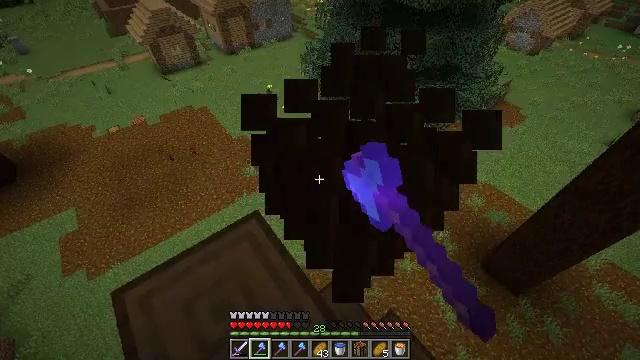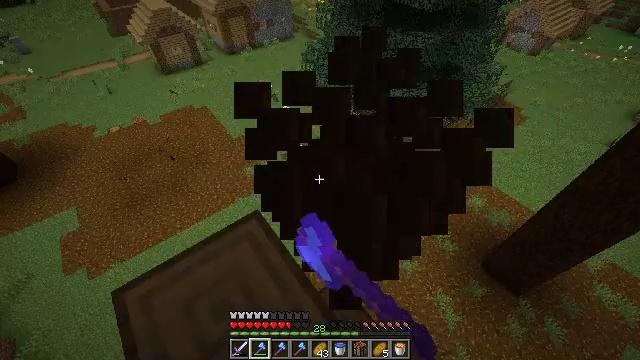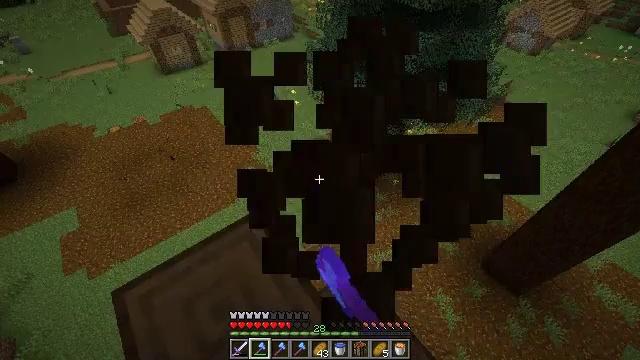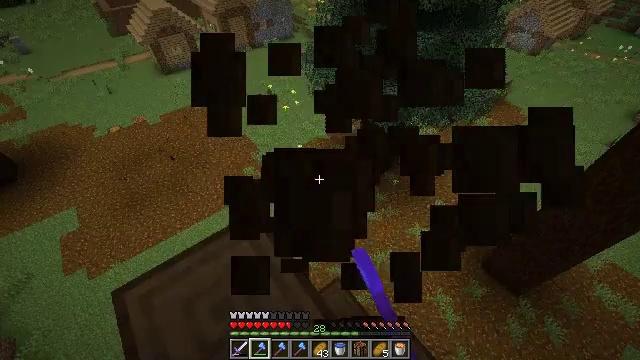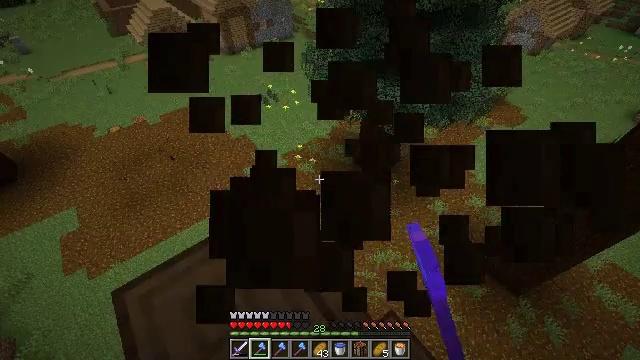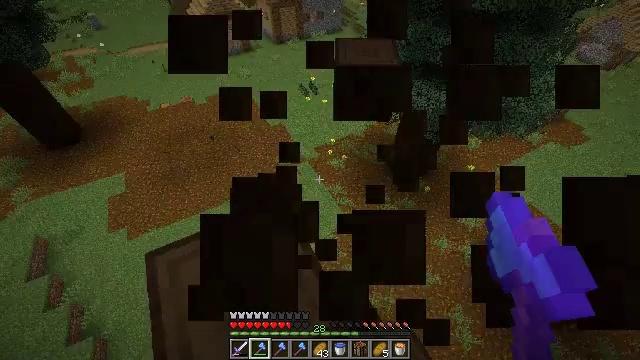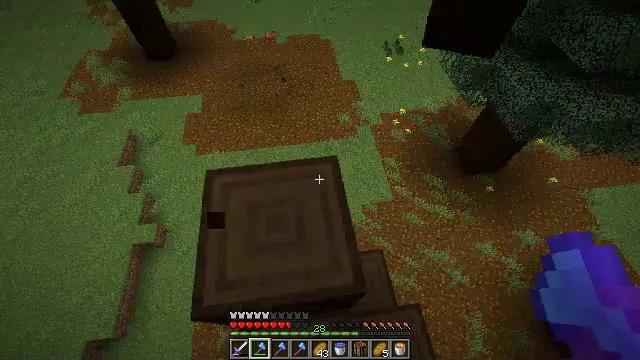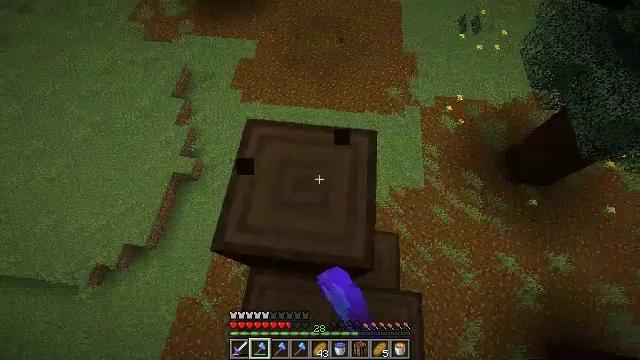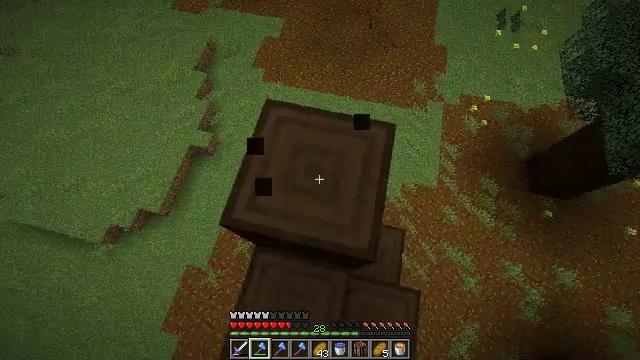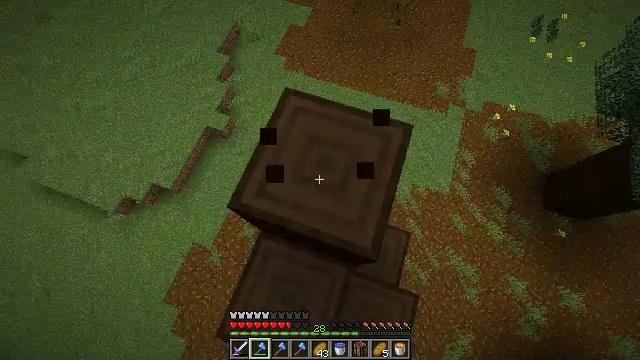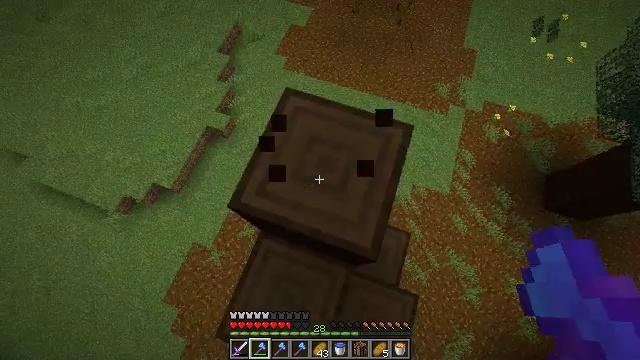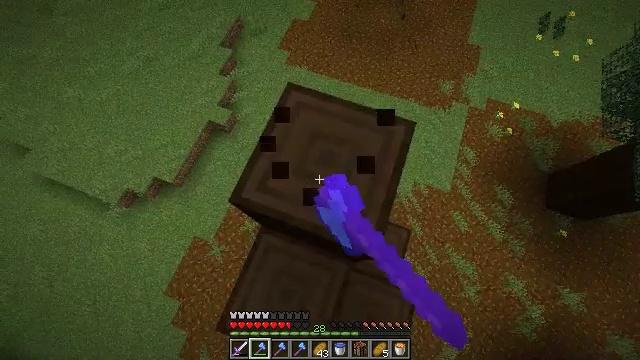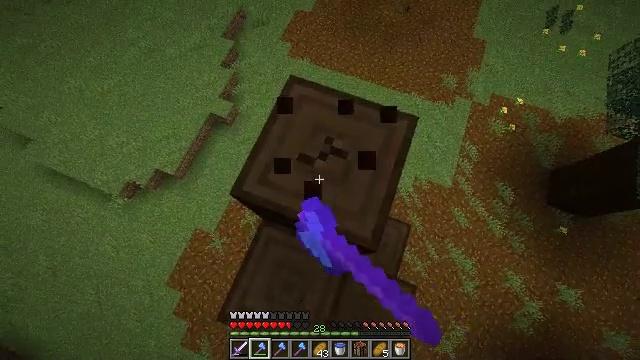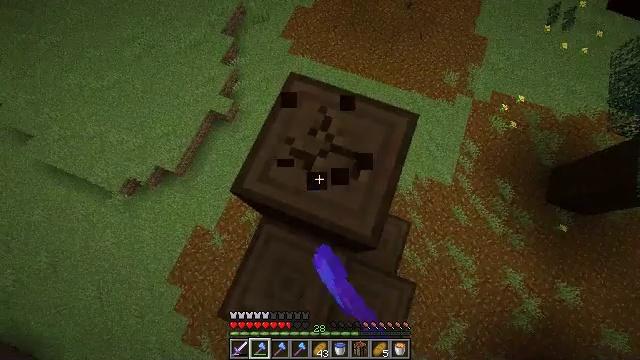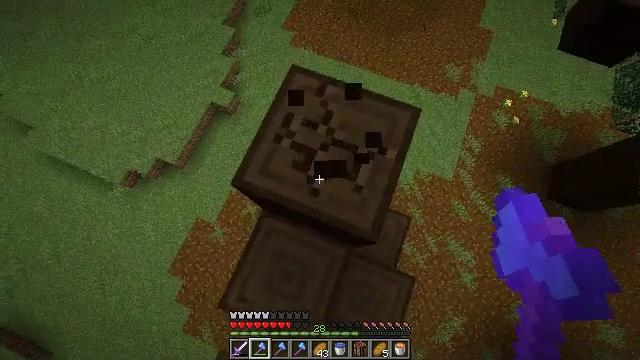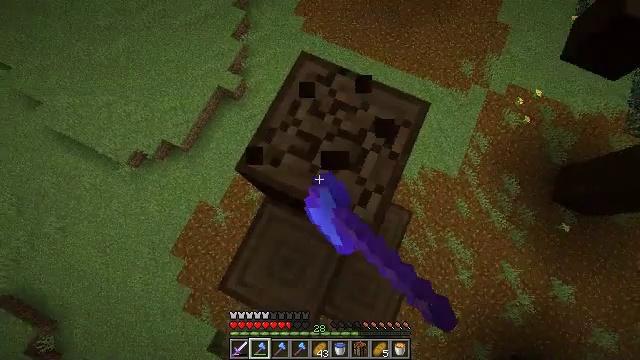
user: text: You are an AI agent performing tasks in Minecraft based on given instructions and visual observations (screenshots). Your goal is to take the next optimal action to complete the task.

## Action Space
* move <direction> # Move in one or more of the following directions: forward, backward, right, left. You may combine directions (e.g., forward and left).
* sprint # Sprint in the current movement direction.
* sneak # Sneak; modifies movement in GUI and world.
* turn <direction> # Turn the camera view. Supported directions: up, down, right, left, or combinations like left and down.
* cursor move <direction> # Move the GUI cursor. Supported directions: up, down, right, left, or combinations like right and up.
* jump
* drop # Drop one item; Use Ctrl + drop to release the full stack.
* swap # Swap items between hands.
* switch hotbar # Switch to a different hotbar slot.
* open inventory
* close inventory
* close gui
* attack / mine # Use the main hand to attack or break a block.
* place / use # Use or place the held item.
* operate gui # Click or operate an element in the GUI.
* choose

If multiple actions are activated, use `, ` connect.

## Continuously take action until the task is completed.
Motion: motion action
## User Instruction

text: Collect spruce log for building materials.
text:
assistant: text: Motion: attack / mine
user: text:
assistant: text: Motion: attack / mine
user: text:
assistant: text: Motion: attack / mine
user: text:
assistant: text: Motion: attack / mine
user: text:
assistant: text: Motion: turn left and down, attack / mine
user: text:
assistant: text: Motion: turn left and down, attack / mine
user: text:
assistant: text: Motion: turn left and down, attack / mine
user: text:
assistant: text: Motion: turn left and down, attack / mine
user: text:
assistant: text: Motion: turn left and down, attack / mine
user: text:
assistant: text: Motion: attack / mine
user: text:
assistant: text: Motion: attack / mine
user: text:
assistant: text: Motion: turn down, attack / mine
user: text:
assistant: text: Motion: attack / mine
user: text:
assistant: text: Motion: turn down, attack / mine
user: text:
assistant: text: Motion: turn left and down, attack / mine
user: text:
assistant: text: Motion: turn left and down, attack / mine
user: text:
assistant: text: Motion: turn left and down, attack / mine
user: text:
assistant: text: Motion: attack / mine
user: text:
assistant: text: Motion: attack / mine
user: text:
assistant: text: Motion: attack / mine
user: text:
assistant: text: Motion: turn left, attack / mine
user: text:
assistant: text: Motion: turn left and down, attack / mine
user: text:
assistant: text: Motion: turn left and up, attack / mine
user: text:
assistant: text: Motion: turn left and up, attack / mine
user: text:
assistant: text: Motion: turn left, attack / mine
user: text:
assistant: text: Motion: turn left and up, attack / mine
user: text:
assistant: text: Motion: turn left and up, attack / mine
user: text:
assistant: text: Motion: turn left and up, attack / mine
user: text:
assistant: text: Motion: attack / mine
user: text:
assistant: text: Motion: attack / mine